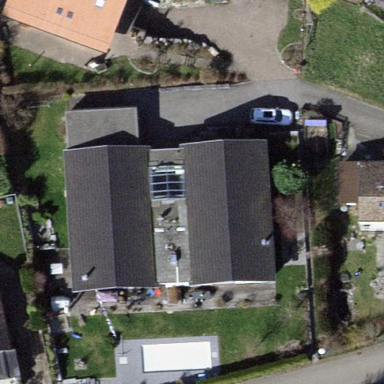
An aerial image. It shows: Semi-detached house with gabled roof.